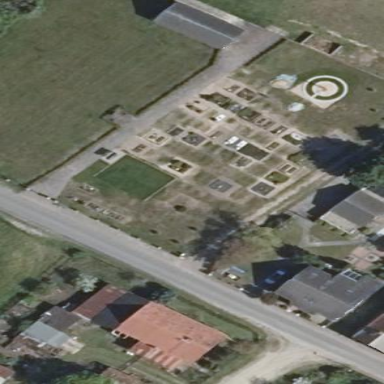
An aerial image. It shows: Cemetery.